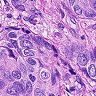
Metastatic tissue present: yes